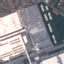
Land use / land cover class: Industrial